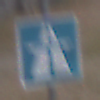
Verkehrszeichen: Autobahn
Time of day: MorningAfternoon
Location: Outdoor (Nature)
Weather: Overcast
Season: NotSpecified
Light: Natural